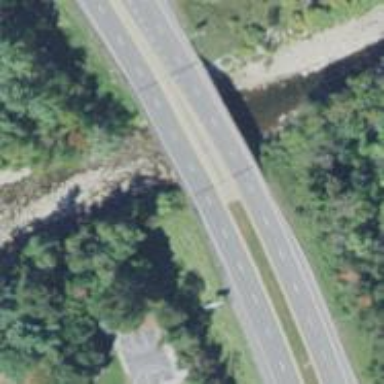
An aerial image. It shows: Asphalt bridge over expressway trunk road.